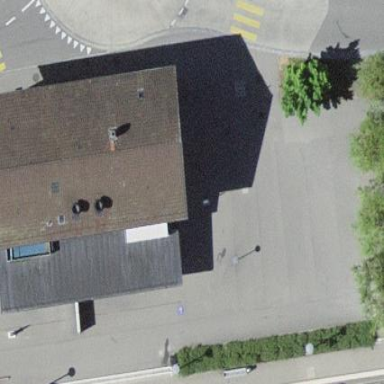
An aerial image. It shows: Train station building.